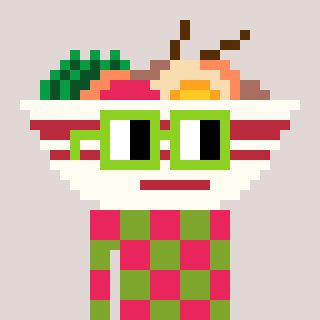
a pixel art character with square light green glasses, a noodles-shaped head and a slimegreen-colored body on a warm background